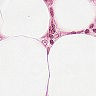
Metastatic tissue present: no